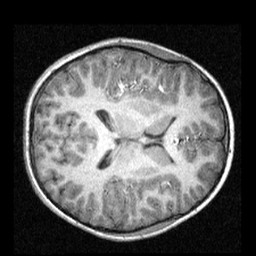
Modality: T1w
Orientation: axial